Field crop: tomato
Growth stage: 1
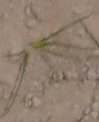
Species: cyperus